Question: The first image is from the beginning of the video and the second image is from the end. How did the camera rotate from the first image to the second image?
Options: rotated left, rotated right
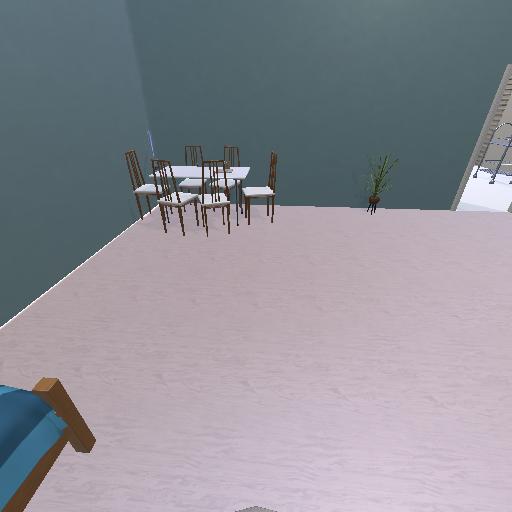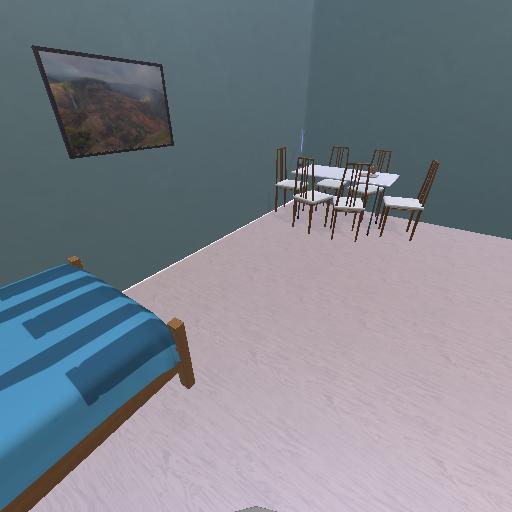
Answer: rotated left